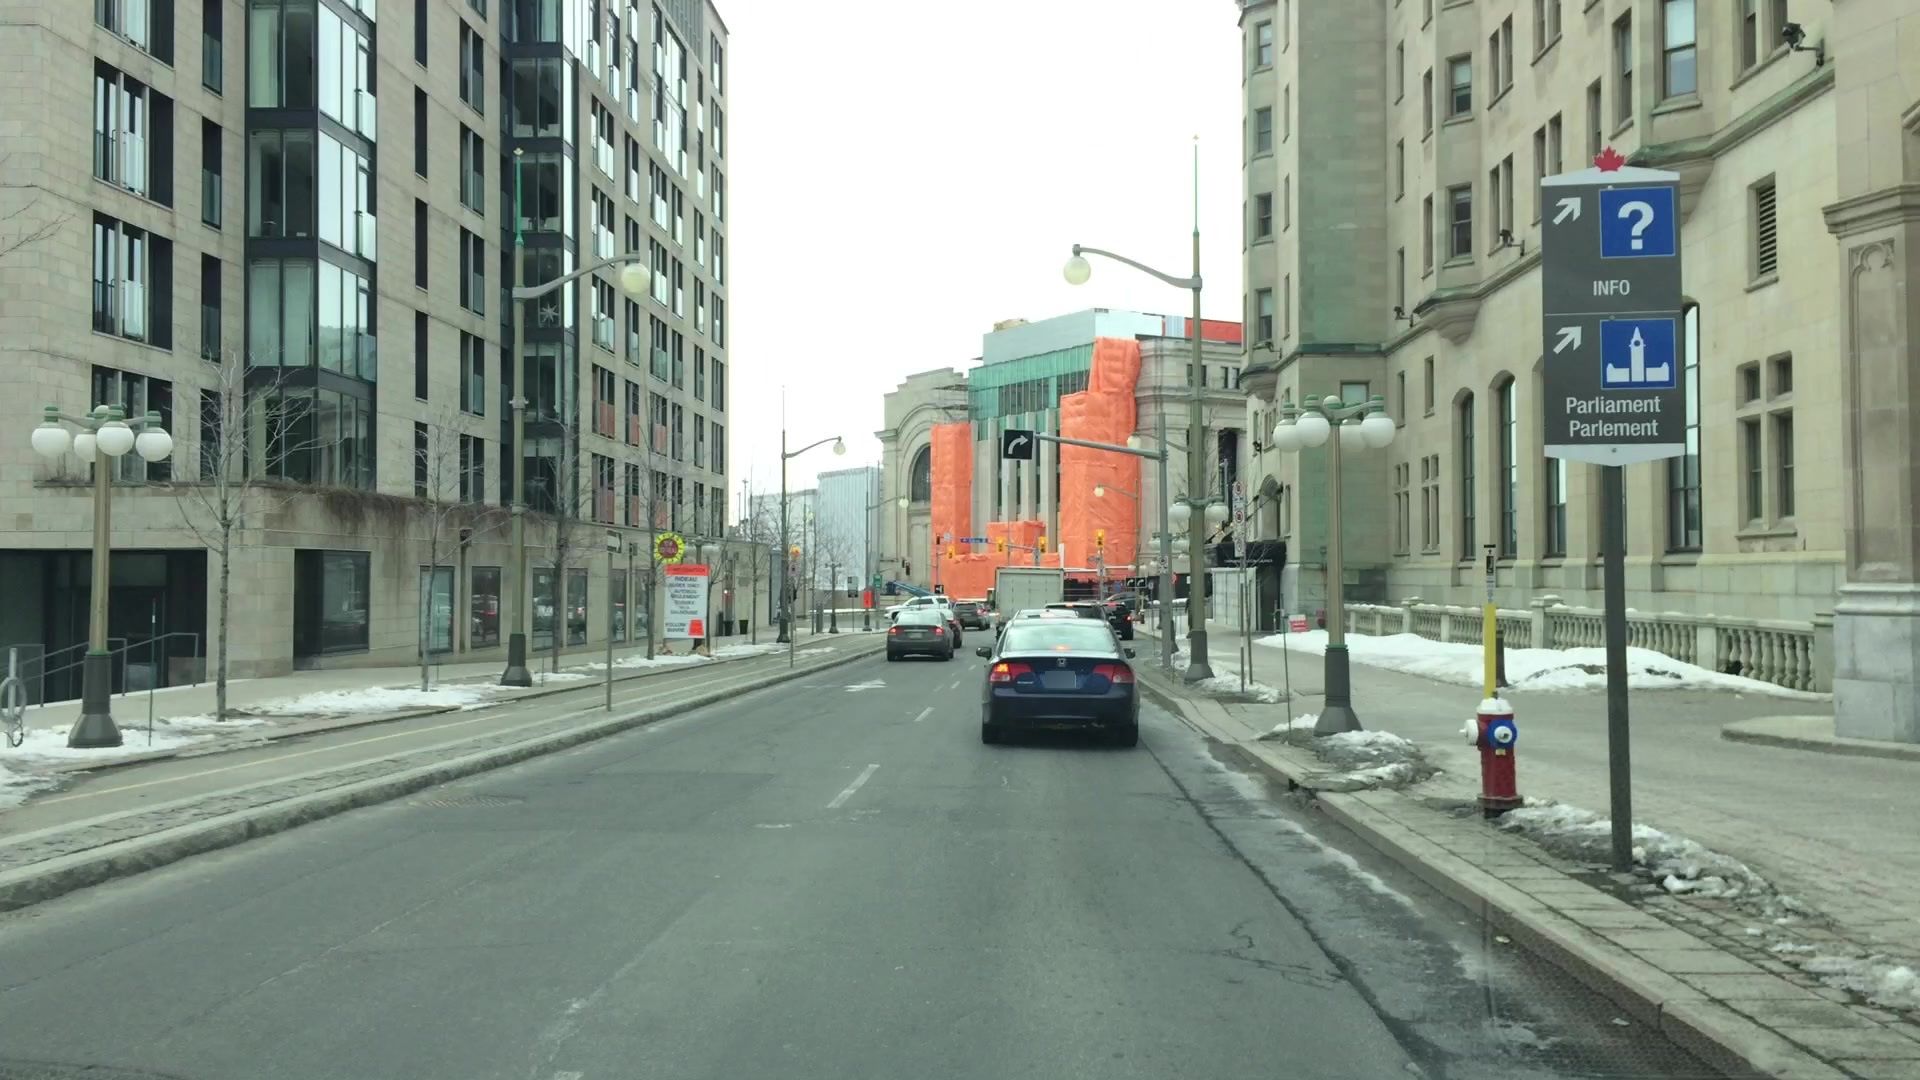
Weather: snowy
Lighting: day
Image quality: good
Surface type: railway
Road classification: cycleway
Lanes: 2
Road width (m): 2.5
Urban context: urban centre
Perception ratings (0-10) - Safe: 4.35, Lively: 6.97, Beautiful: 4.19, Boring: 4.64, Depressing: 2.16, Wealthy: 6.51